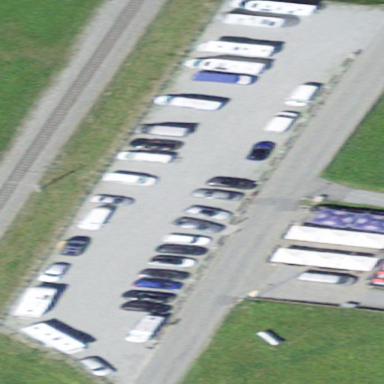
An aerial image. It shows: Parking area.